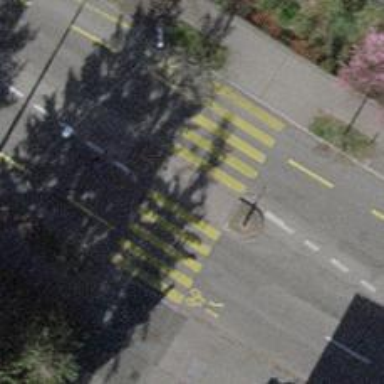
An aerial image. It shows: Uncontrolled zebra crossing with central island.